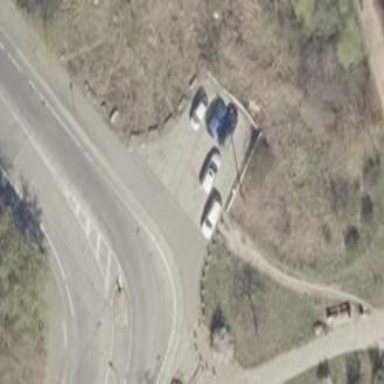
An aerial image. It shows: Parking area with concrete surface.